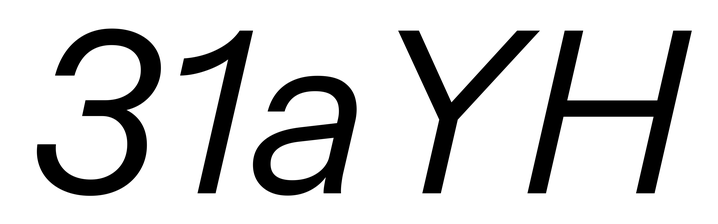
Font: InstrumentSans-Italic_Italic